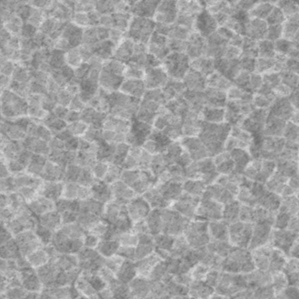
Label: frost